Question: I'm trying to create an SVG cylinder like in the image below, but it doesn't work. This is what I tried so far:
'''
<svg>
<path d=" M 0 20 0 200 M 0 200 C 0 200, 130 250, 260 200 M 260 200 260 20 M 260 20 C 260 0, 130 50, 0 20 M 0 20 C 0 20, 130 -50, 260 20" stroke="black" stroke-width="2" fill="#84D3DB"/>
</svg>
'''
---
This is how it should look like:

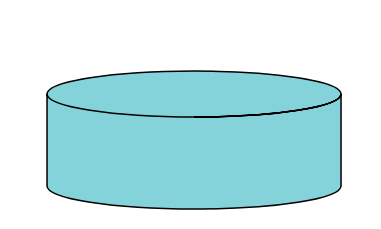
Answer: Utilise a single path using arcs
'''
svg {
height:90vh;
margin:1em auto;
display: block;
stroke-width:1;
fill:lightblue;
border:1px solid green;
}
svg:hover path {
fill:lightgreen
}
'''
'''
<svg xmlns="http://www.w3.org/2000/svg"
xmlns:xlink="http://www.w3.org/1999/xlink"
viewBox="0 0 100 100">
<path d="
M2,50
A50,10 0 0,0 98,50
A50,10 0 0,0 2,50
L2,75
A50,10,0 0,0 98,75
L98,50
"
style="stroke:#660000;"/>
</svg>
'''